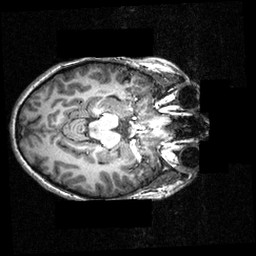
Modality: T1w
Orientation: axial
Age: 16
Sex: female
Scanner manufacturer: siemens
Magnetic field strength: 3.951 T
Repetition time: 1.5 s
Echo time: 0.00335 s